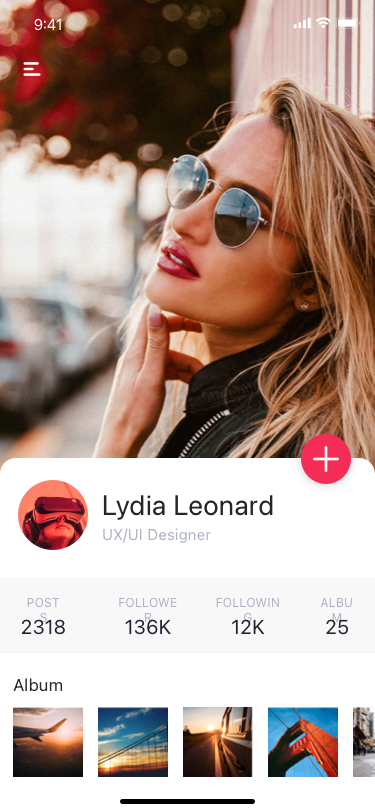
Text in this UI design:
UX/UI Designer
Lydia Leonard
Posts
Follower
Following
Album
2318
136k
12k
25
Album